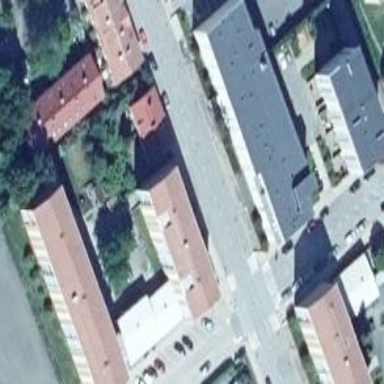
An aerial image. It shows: Building with tar paper roof.